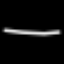
Label: line